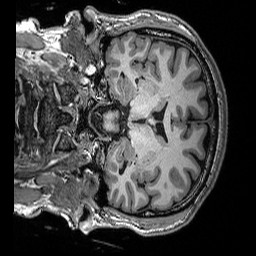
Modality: T1w
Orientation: coronal
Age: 45
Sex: male